Question: i am using Windows 7 64 bit, i tried lots of solutions from the answers that are similar to my topic, but no luck..

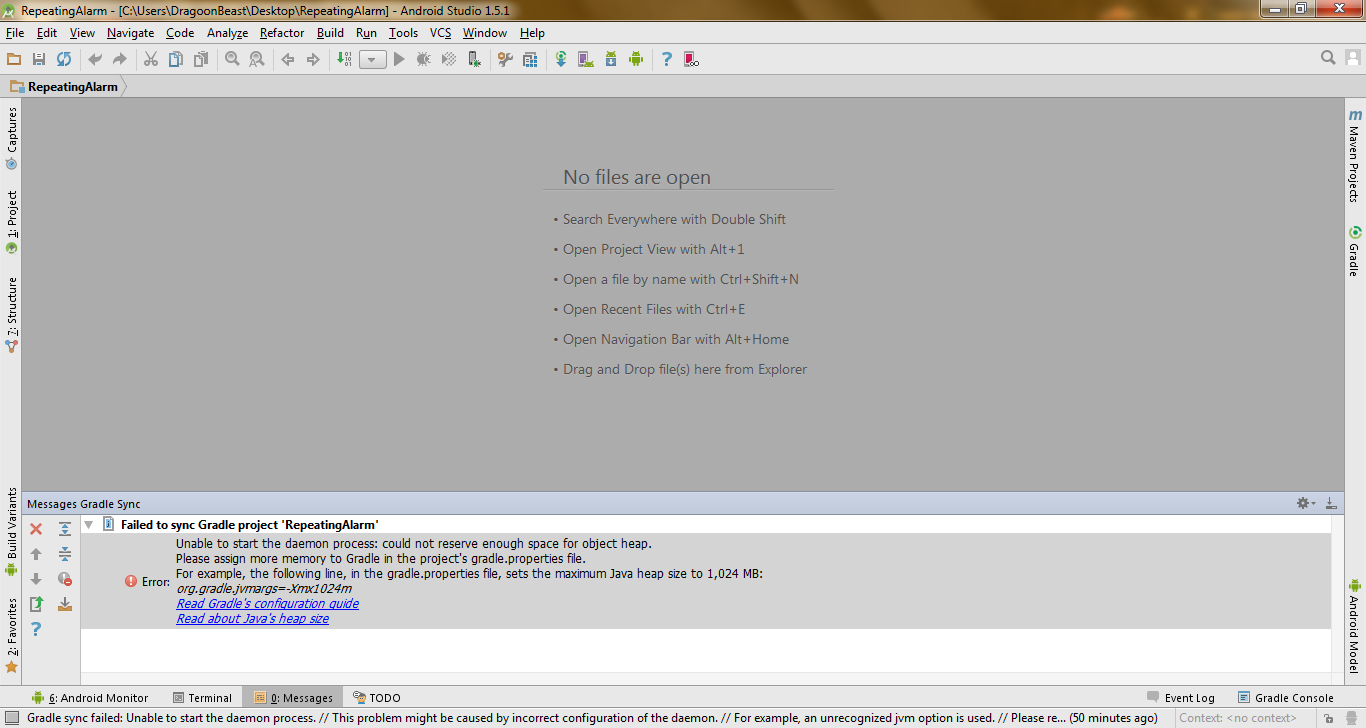
Answer: Add the following line to your 'gradle.properties' file:
'''
org.gradle.jvmargs=-Xmx2048m -XX:MaxPermSize=512m
'''
For example, if you add the above line to a newly-created Android Studio 1.5.1 project's 'gradle.properties' file, you would have:
'''
# Project-wide Gradle settings.
# IDE (e.g. Android Studio) users:
# Gradle settings configured through the IDE *will override*
# any settings specified in this file.
# For more details on how to configure your build environment visit
# http://www.gradle.org/docs/current/userguide/build_environment.html
# Specifies the JVM arguments used for the daemon process.
# The setting is particularly useful for tweaking memory settings.
# Default value: -Xmx10248m -XX:MaxPermSize=256m
# org.gradle.jvmargs=-Xmx2048m -XX:MaxPermSize=512m -XX:+HeapDumpOnOutOfMemoryError -Dfile.encoding=UTF-8
# When configured, Gradle will run in incubating parallel mode.
# This option should only be used with decoupled projects. More details, visit
# http://www.gradle.org/docs/current/userguide/multi_project_builds.html#sec:decoupled_projects
# org.gradle.parallel=true
org.gradle.jvmargs=-Xmx2048m -XX:MaxPermSize=512m
'''